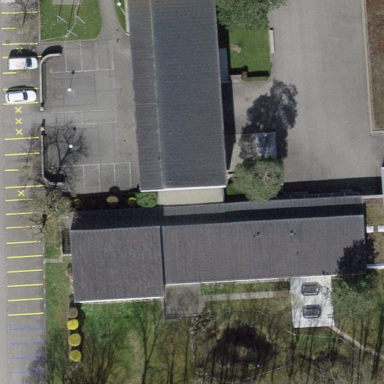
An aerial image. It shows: School building with school amenities.